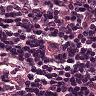
Metastatic tissue present: no